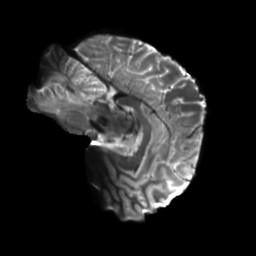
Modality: T2w
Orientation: sagittal
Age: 24
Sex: female
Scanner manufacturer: siemens
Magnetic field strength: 6.98 T
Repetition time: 7.776 s
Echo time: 0.076 s